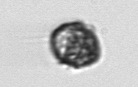
Label: Kryptoperidinium_triquetrum